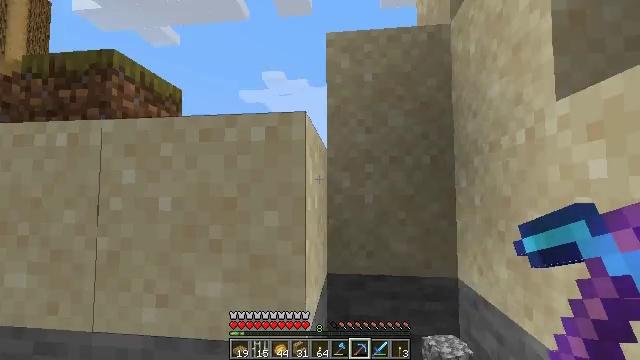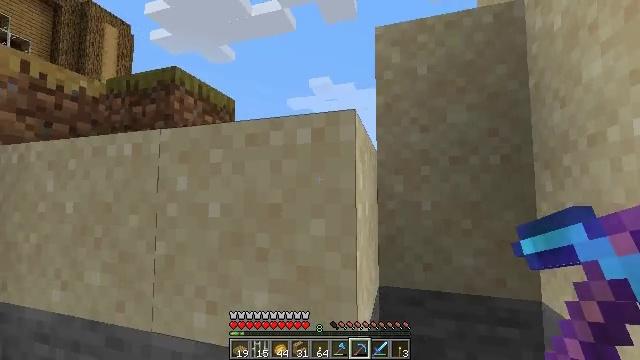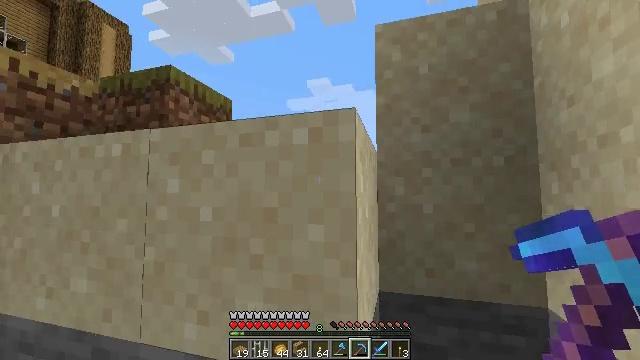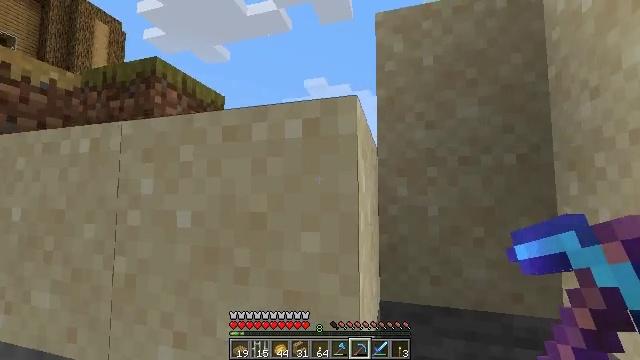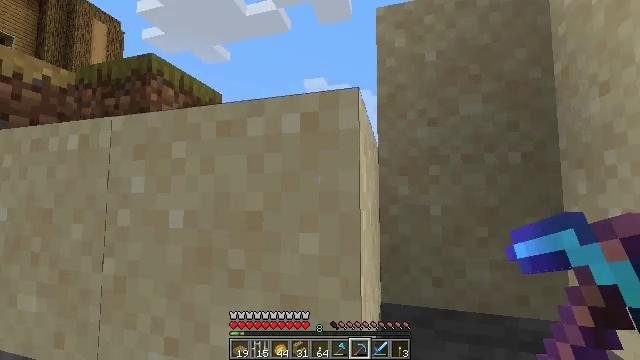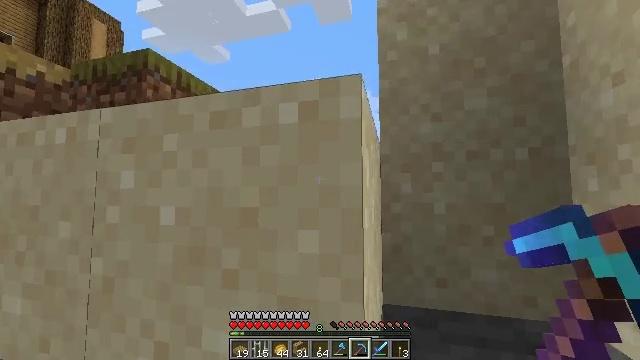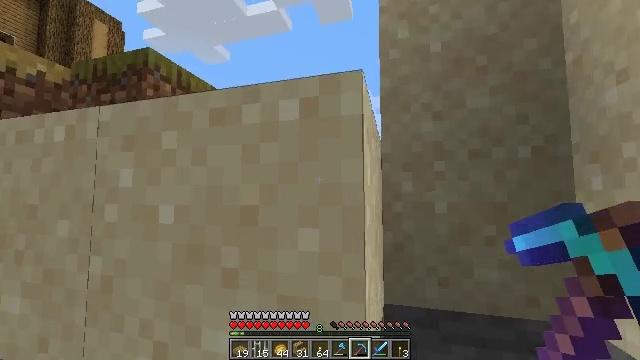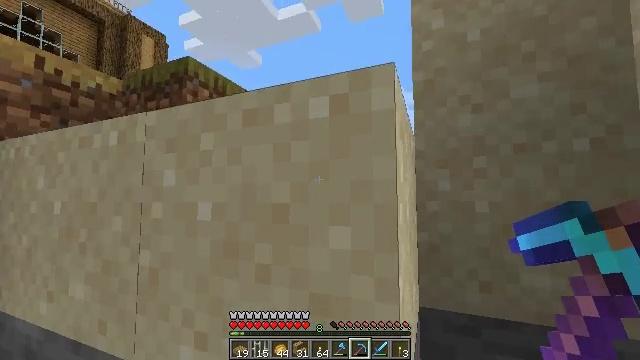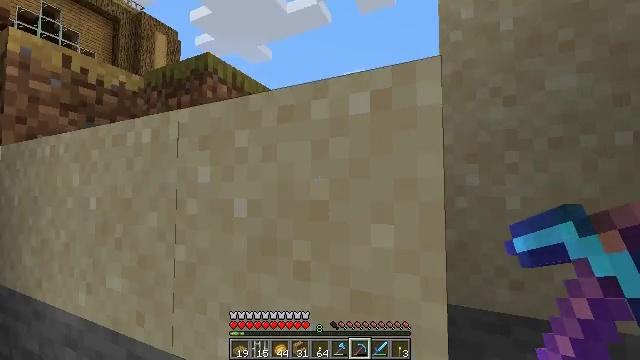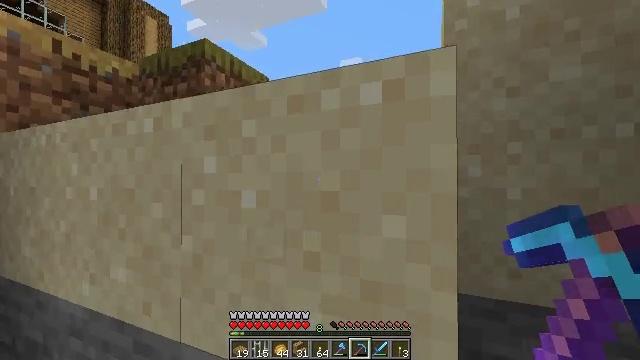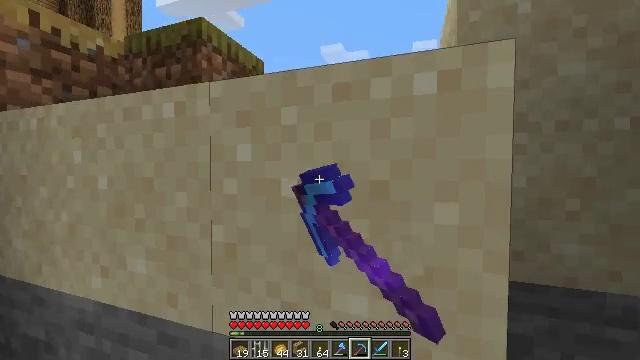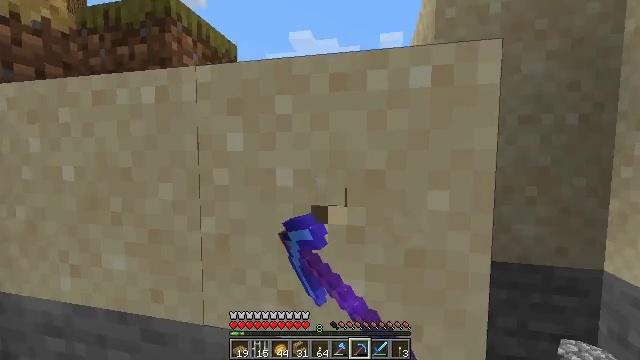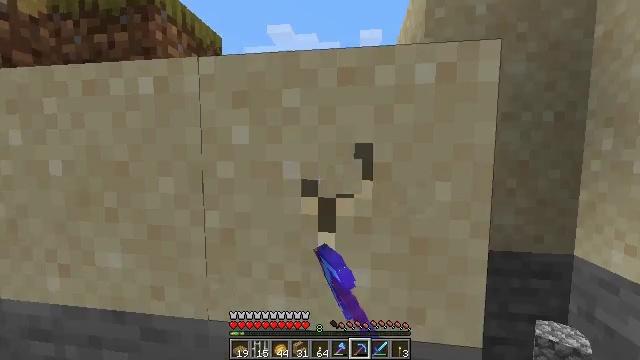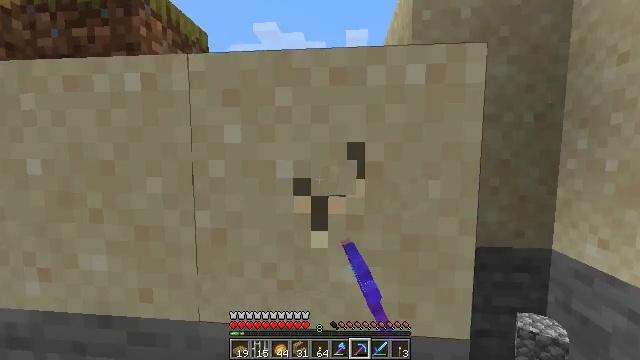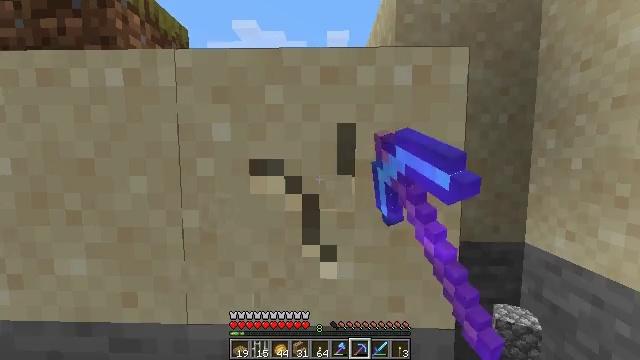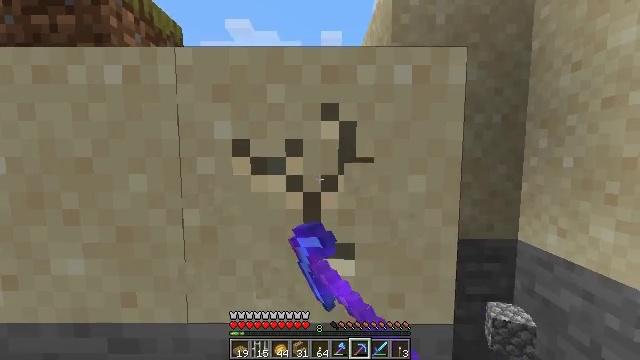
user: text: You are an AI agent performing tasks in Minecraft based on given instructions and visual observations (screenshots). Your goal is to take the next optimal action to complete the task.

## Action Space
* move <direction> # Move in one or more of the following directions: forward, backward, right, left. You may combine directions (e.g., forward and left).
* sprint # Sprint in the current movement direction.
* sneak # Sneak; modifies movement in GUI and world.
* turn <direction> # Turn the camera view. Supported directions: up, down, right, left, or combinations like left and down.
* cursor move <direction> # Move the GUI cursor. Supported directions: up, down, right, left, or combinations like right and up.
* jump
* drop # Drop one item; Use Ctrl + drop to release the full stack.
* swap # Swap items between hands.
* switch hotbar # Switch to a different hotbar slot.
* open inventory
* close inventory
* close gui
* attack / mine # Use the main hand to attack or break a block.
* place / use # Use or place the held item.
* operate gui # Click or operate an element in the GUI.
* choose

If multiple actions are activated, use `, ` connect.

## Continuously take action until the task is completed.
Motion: motion action
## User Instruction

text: Dig up some sand.
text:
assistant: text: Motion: move forward, turn left
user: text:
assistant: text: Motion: move forward
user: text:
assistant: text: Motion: no_op
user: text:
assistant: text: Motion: no_op
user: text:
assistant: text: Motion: no_op
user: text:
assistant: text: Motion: no_op
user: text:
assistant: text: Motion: turn left
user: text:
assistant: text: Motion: move left, turn left and down
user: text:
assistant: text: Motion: move left, turn right and down, attack / mine
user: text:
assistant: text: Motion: move left, turn right and down, attack / mine
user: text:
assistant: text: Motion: turn right and down, attack / mine
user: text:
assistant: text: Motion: turn right, attack / mine
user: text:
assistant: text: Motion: turn right, attack / mine
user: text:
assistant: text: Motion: turn right, attack / mine
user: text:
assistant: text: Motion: turn right, attack / mine
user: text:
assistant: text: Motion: attack / mine
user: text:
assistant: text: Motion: attack / mine
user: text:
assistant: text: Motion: attack / mine
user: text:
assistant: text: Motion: attack / mine
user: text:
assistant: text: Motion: attack / mine
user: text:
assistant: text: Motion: attack / mine
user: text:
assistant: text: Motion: attack / mine
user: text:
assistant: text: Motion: attack / mine
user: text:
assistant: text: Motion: attack / mine
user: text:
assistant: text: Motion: attack / mine
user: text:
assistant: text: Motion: attack / mine
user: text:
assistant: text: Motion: attack / mine
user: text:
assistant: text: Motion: attack / mine
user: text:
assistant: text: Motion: attack / mine